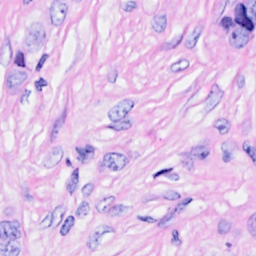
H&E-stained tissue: Breast